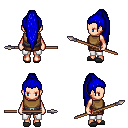
a pixel art fantasy rpg character, female body template, human, light skin, leather chest armor, white pants, blue extra-long topknot hairstyle, gray slippers, spear, four views (front, back, left, right), 2x2 character sprite sheet, small pixel art, hard edges, no anti-aliasing